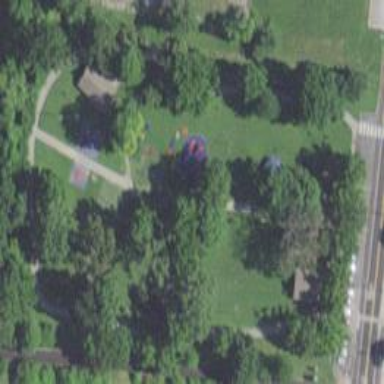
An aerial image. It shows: Park.